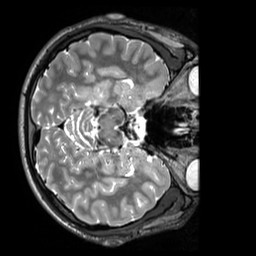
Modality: T2w
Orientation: axial
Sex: male
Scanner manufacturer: siemens
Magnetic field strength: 3 T
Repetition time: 3.2 s
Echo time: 0.409 s